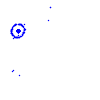
Particle: kaon